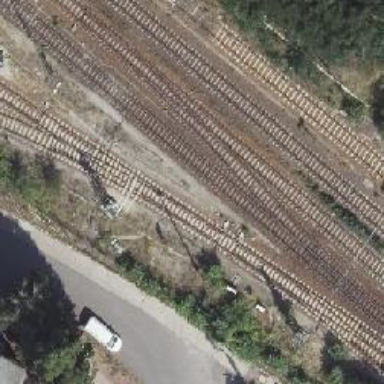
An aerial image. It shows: Railway yard used for servicing trains.